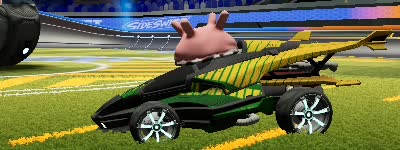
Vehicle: aftershock